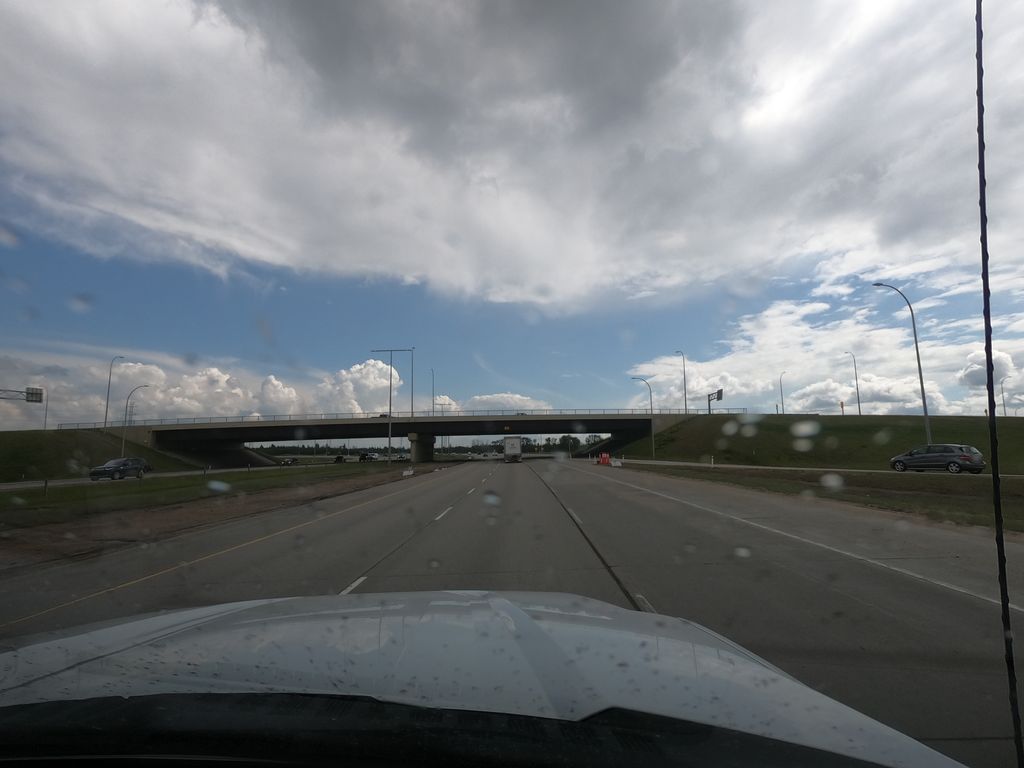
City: edmonton